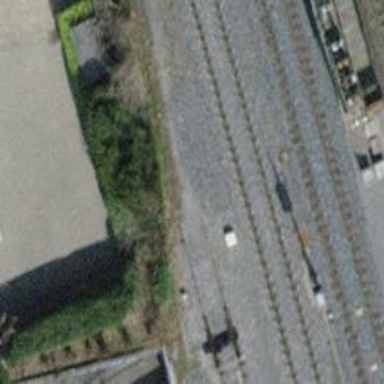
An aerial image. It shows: Railway buffer stop.